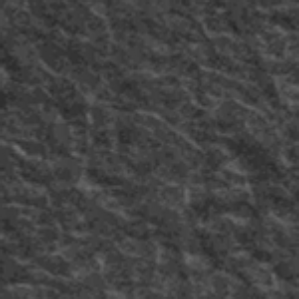
Label: frost